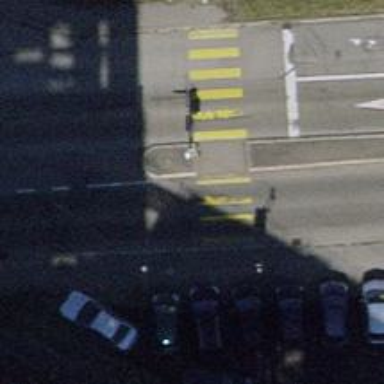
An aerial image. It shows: Road with traffic signals at crossing.